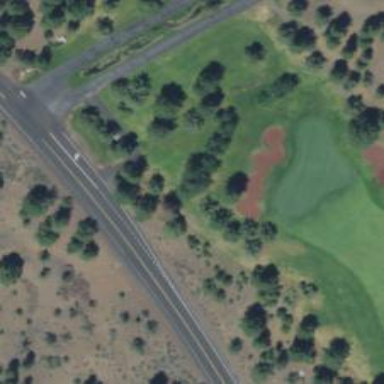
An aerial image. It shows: Path for both road and golf.